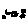
Label: star